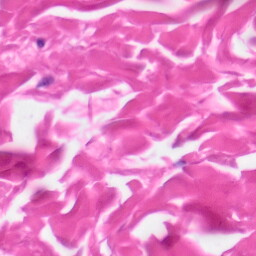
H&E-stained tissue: Skin